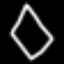
Label: diamond